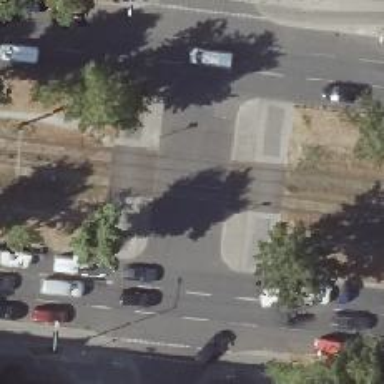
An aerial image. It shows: Tram level crossing on the railway.